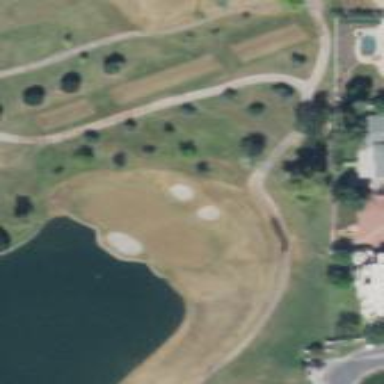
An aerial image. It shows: Rough grassy area used for golf.